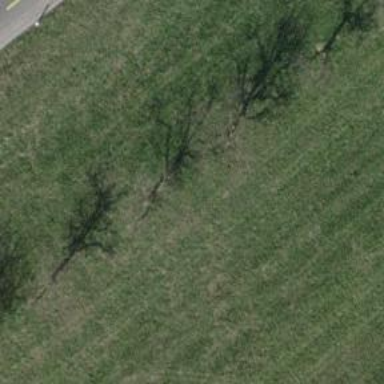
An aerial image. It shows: Beautiful tree in nature.